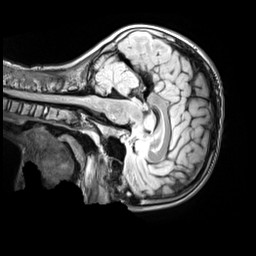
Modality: FLAIR
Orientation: sagittal
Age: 11
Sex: male
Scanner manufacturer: siemens
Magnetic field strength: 3 T
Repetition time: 5 s
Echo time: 0.388 s